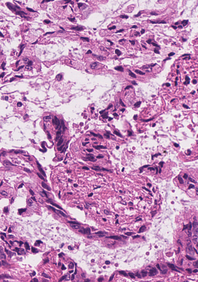
Tumor epithelial tissue: yes
Tumor-associated stroma tissue: yes
Normal tissue: no